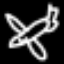
Label: airplane